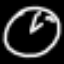
Label: clock